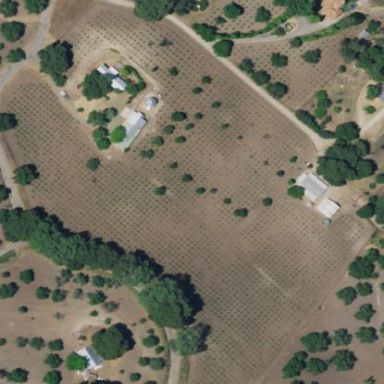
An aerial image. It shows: Vineyard where grapes are grown.